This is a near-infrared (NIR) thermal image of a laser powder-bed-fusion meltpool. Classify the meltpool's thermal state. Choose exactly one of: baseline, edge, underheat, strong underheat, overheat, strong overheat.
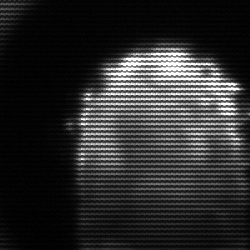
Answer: baseline